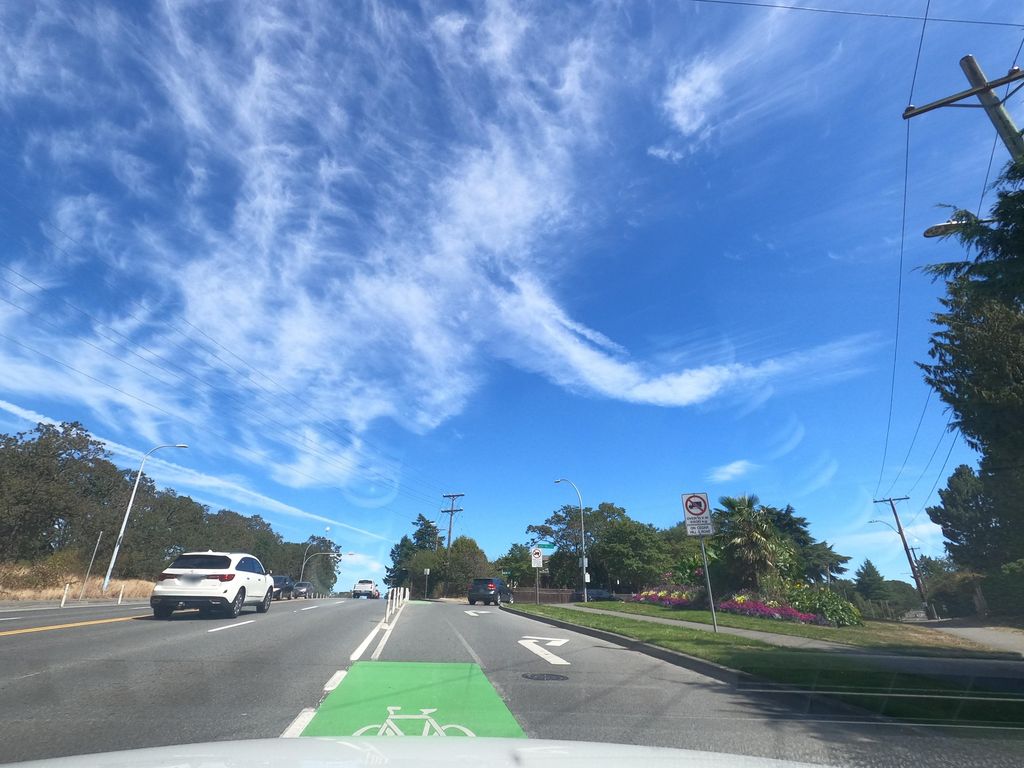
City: victoria